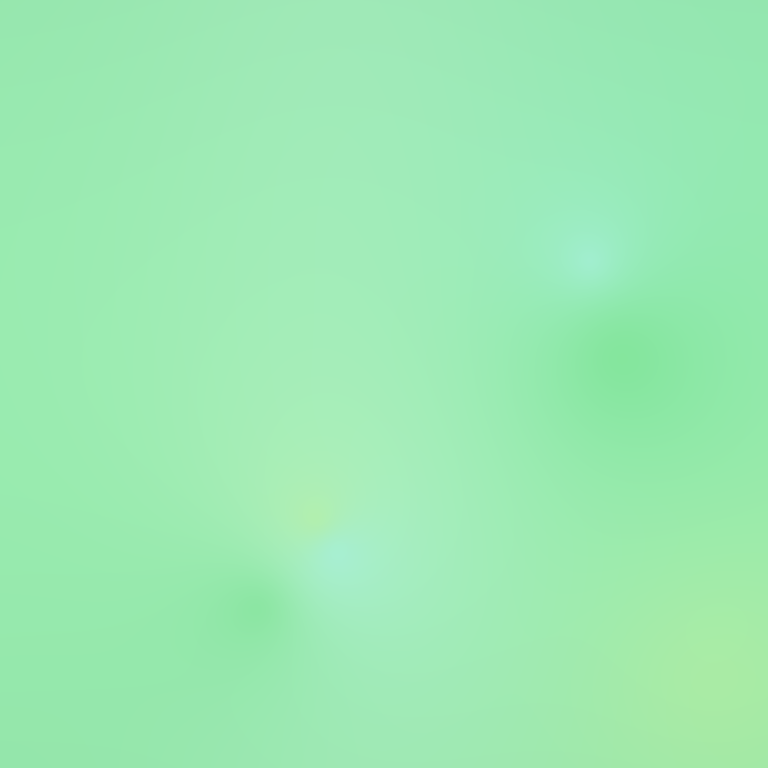
Abstract light effect, smooth blend from soft green to light yellow, calm atmosphere, diffuse glow, no room, no furniture, no objects.